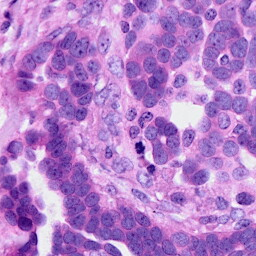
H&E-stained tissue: Ovarian